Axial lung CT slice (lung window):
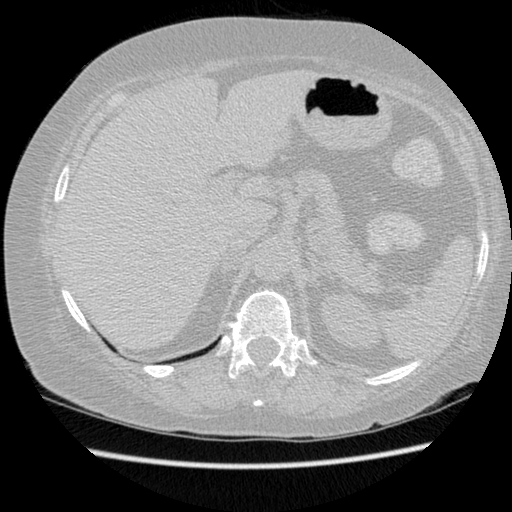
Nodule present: no